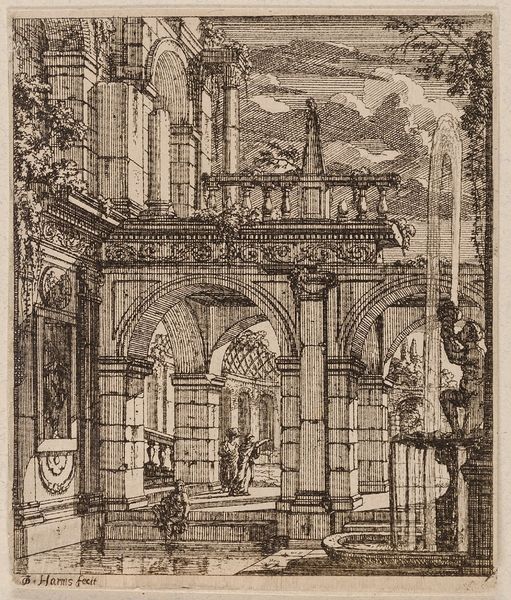
Titel: Römische Ruinen, Blatt aus der Folge 'Alcune Inventione de Ruini et Architectura de Segnato et fato con Aqua forte da Gio: Osvaldo Harms. 1673'
Künstler: Johann Oswald Harms
Standort: Hamburg
Institution: Museum für Kunst und Gewerbe Hamburg
Schlagwörter: himmel, wolken, menschen, schwarz, säulen, zeichnung, gebäude, brunnen, relief, bogen, grafik, graphik, fotografie, photographie, stadtansicht, druckgraphik, druckgrafik, radierung, stich, ruinen, rom, wappen, landschaften, landschaftsdarstellung, reproduktionen, druckerzeugnisse, architekturdarstellungen, gewässer, ruinenbild, bühnenausstattung, bühnenbild, ornamentstich, vorlageblätter